Question: I am a beginner with XNA Game Studios and want to learn some basics in game programming.
I am currently creating a small space shooter, something like a variation of Space Invaders.
To make my rockets look better I've created some smoke trails to follow them, but would like to remove them after some time (400 milliseconds) so the screen is not blocked by that smoke.
To achieve this I have created the following code, which seems pretty logical to me.
'''
for(int i=0; i < rocketPosition.Count; i++)
{
rocketPosition[i] = new Vector2(rocketPosition[i].X, rocketPosition[i].Y - rocketSpeed);
Vector2 smokePosition = rocketPosition[i];
smokePosition.X += Rocket.Width / 2 + smokeTexture.Width / 2 + randomizer.Next(10) - 5;
smokePosition.Y += Rocket.Height + randomizer.Next(10) - 5;
smokeList.Add(new Particle(smokePosition, gameTime.TotalGameTime.Milliseconds));
if (rocketPosition[i].Y < 0 - Rocket.Height)
{
rocketPosition.RemoveAt(i);
}
}
for(int i = 0; i < smokeList.Count; i++)
{
if (smokeList[i].Time < gameTime.TotalGameTime.Milliseconds - smokeDuration)
{
smokeList.RemoveAt(i);
}
}
'''
Particle is a class I created in order to have both the creation-time of the list item (which represents the smoke particle), as well as its position Vector2.
However instead of deleting the smoke trail from bottom to top it stops in between and looks like the following picture:

I hope someone can help me with my code.
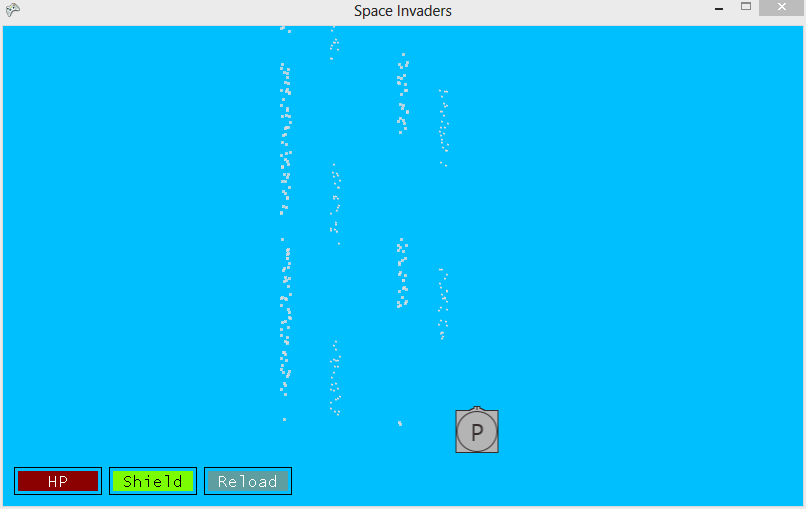
Answer: Removing an item from the iterating list decrement the count therefore:
'''
for(int i=rocketPosition.Count; i > 0 ; i--)
{
rocketPosition[i] = new Vector2(rocketPosition[i].X, rocketPosition[i].Y - rocketSpeed);
Vector2 smokePosition = rocketPosition[i];
smokePosition.X += Rocket.Width / 2 + smokeTexture.Width / 2 + randomizer.Next(10) - 5;
smokePosition.Y += Rocket.Height + randomizer.Next(10) - 5;
smokeList.Add(new Particle(smokePosition, gameTime.TotalGameTime.Milliseconds));
if (rocketPosition[i].Y < 0 - Rocket.Height)
{
rocketPosition.RemoveAt(i);
}
}
for(int i = smokeList.Count; i > 0 ; i--)
{
if (smokeList[i].Time < gameTime.TotalGameTime.Milliseconds - smokeDuration)
{
smokeList.RemoveAt(i);
}
}
'''